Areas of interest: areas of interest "Sport and cultural"
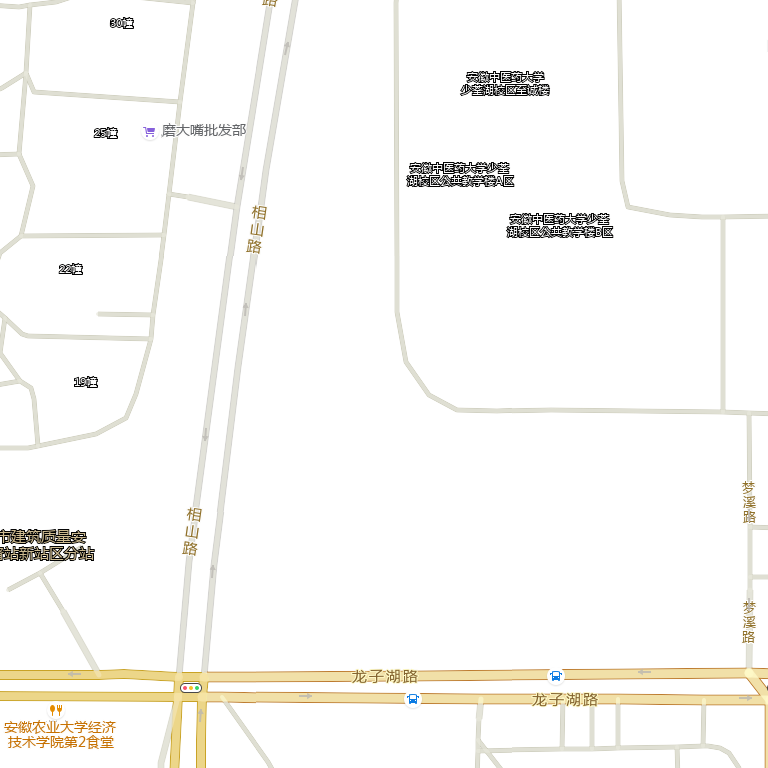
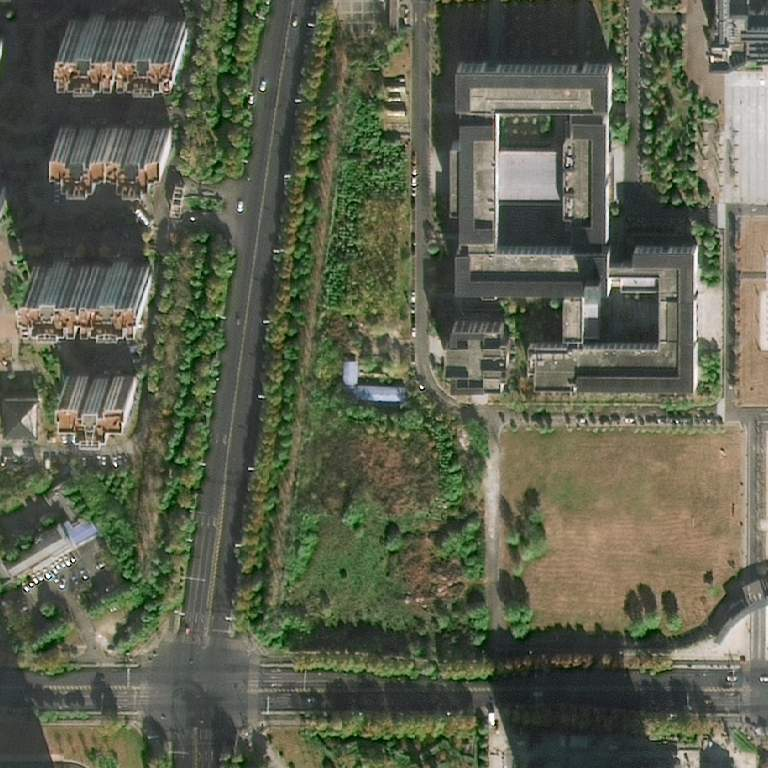